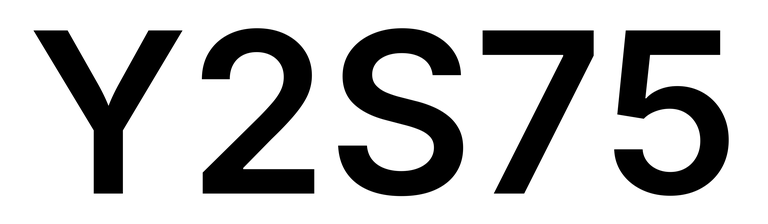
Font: Inter_SemiBold